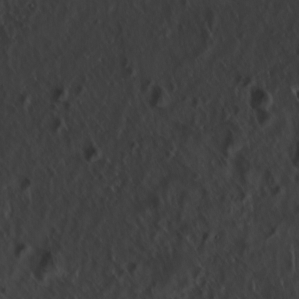
Label: non_frost